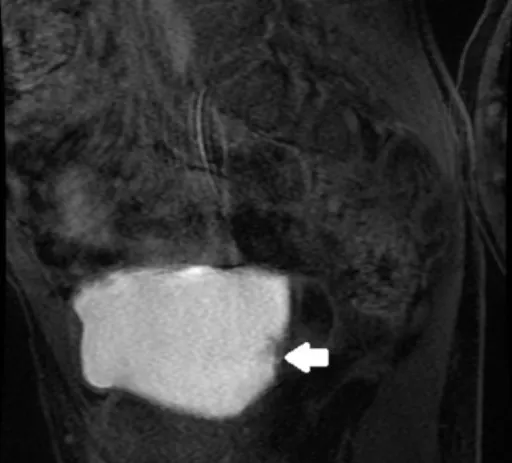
Abdominal MRI, in axial section, showing the lesion (indicated by the white arrow) restricted to the bladder mucosa, close to the right ureteral ostium.
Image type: radiology (mri)